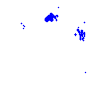
Particle: electron